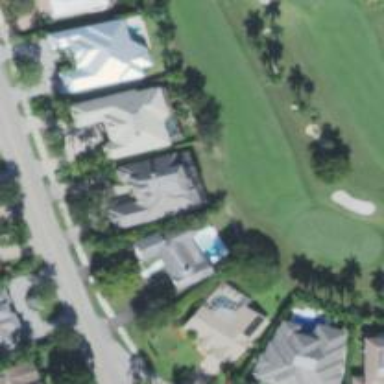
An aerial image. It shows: Grassy area designated as golf fairway.